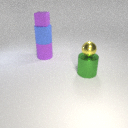
small yellow metal sphere to the right of large blue rubber cylinder